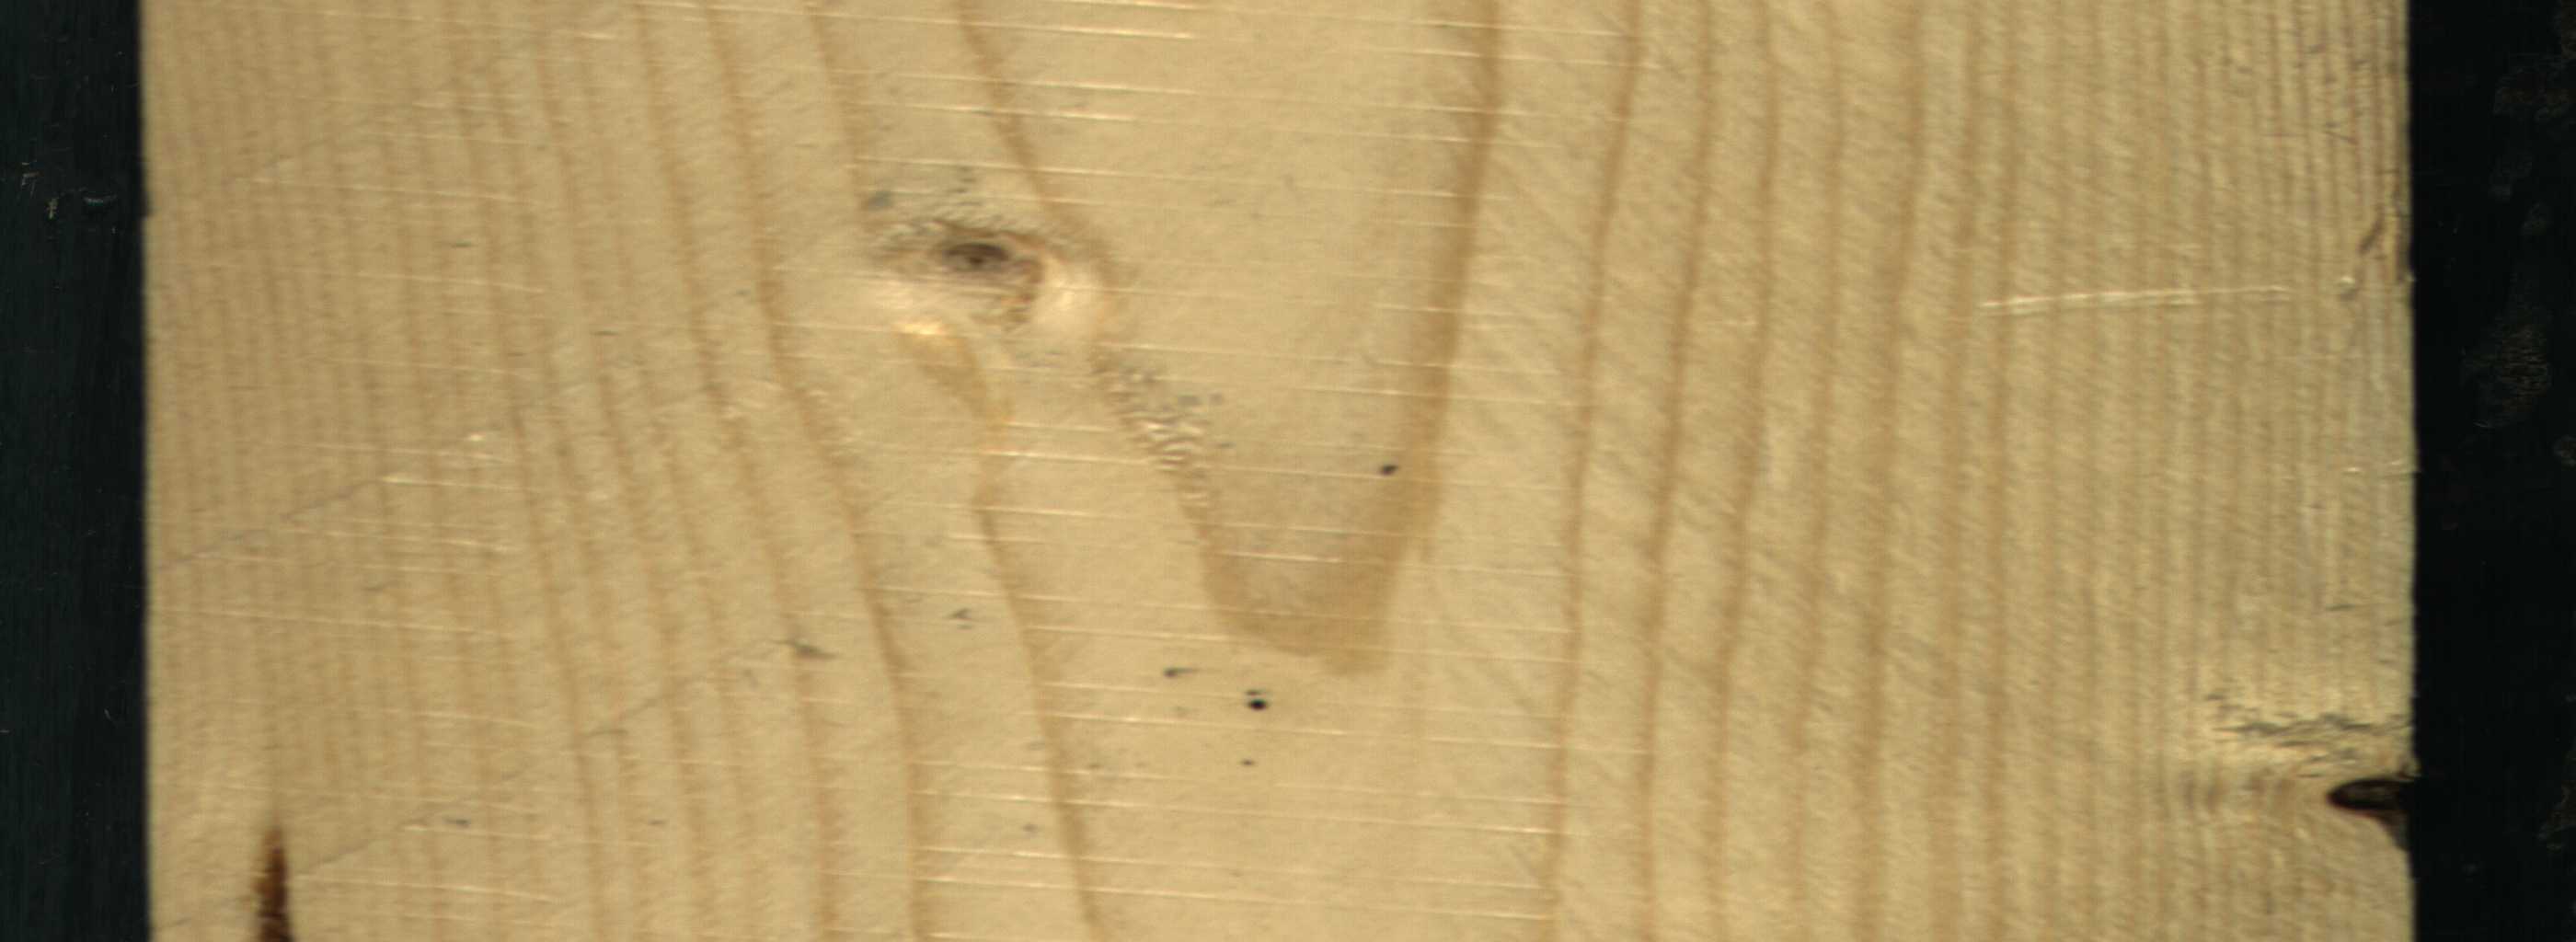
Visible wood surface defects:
resin
Knot_missing
Live_Knot